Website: apple
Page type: billing-address
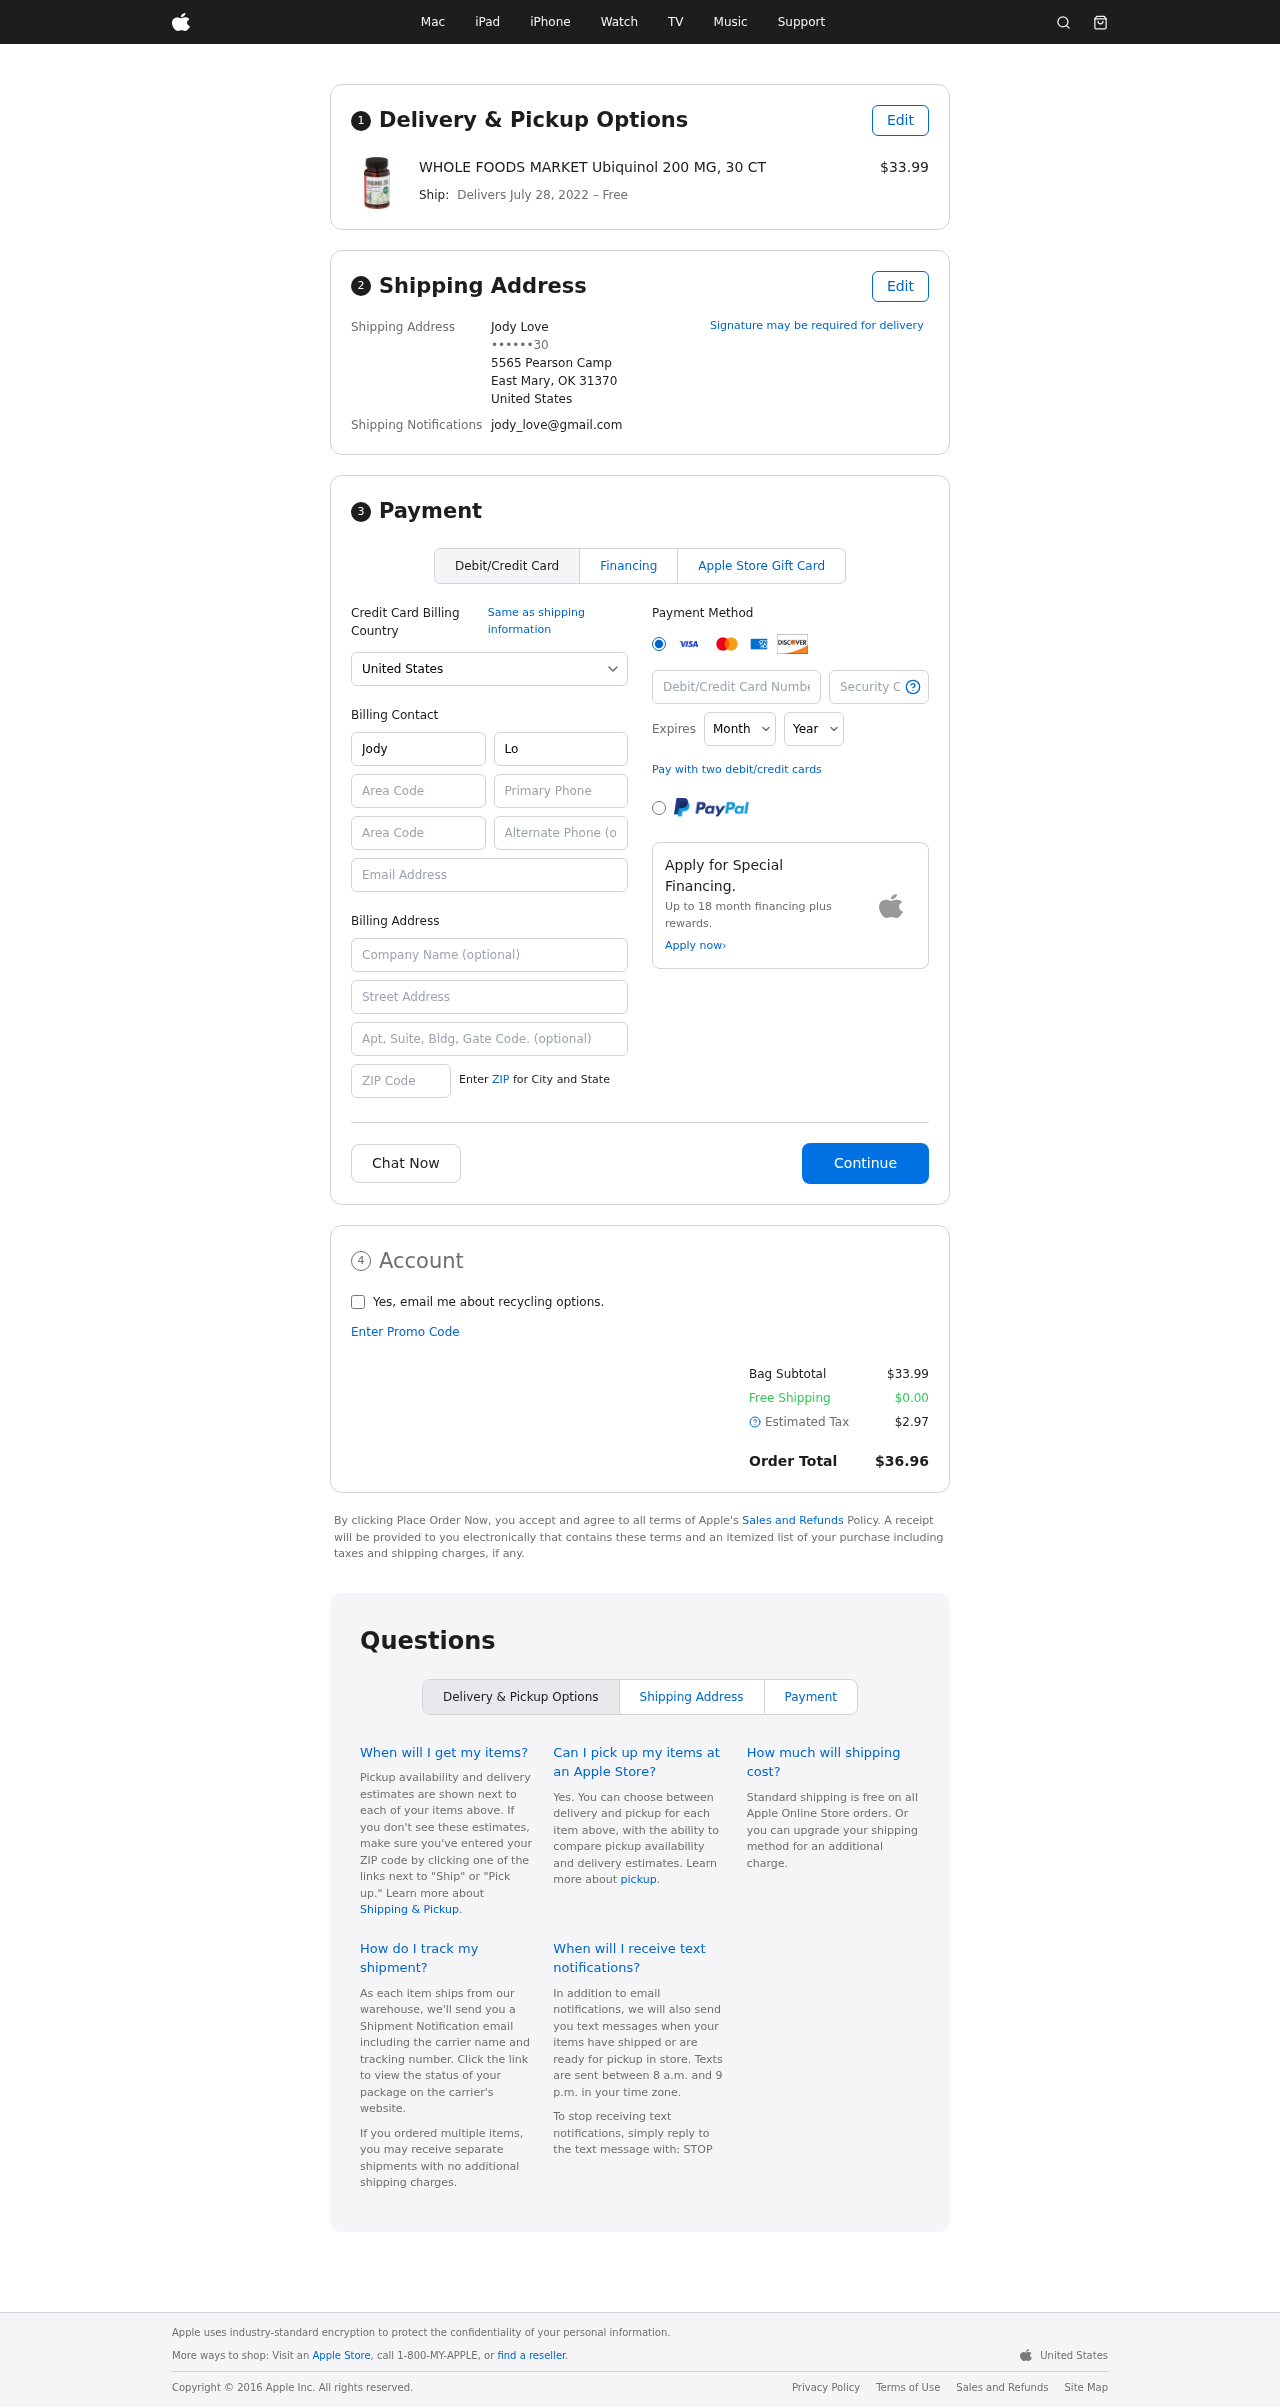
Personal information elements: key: PII_CARD_CVV
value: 782
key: PII_CARD_EXPIRY_MONTH
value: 09
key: PII_CARD_EXPIRY_YEAR
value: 28
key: PII_CARD_NUMBER
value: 6560 5841 9703 1141
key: PII_CITY_STATE_ZIP
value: East Mary, OK 31370
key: PII_COUNTRY
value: United States
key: PII_EMAIL
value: jody_love@gmail.com
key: PII_FULLNAME
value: Jody Love
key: PII_STREET
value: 5565 Pearson Camp
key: PII_PHONE_MASKED
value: ••••••30
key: PII_BILLING_FIRSTNAME
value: Jody
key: PII_BILLING_LASTNAME
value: Love
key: PII_BILLING_PHONE_AREA
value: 967
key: PII_BILLING_PHONE
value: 9676869230
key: PII_BILLING_EMAIL
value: jody_love@gmail.com
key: PII_BILLING_STREET
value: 5565 Pearson Camp
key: PII_BILLING_POSTCODE
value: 31370
Product elements: key: PRODUCT1_NAME
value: WHOLE FOODS MARKET Ubiquinol 200 MG, 30 CT
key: PRODUCT1_PRICE
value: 33.99
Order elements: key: ORDER_DELIVERY_DATE
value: July 28, 2022
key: ORDER_SUBTOTAL
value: $33.99
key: ORDER_SHIPPING_COST
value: $0.00
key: ORDER_TAX
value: $2.97
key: ORDER_TOTAL
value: $36.96